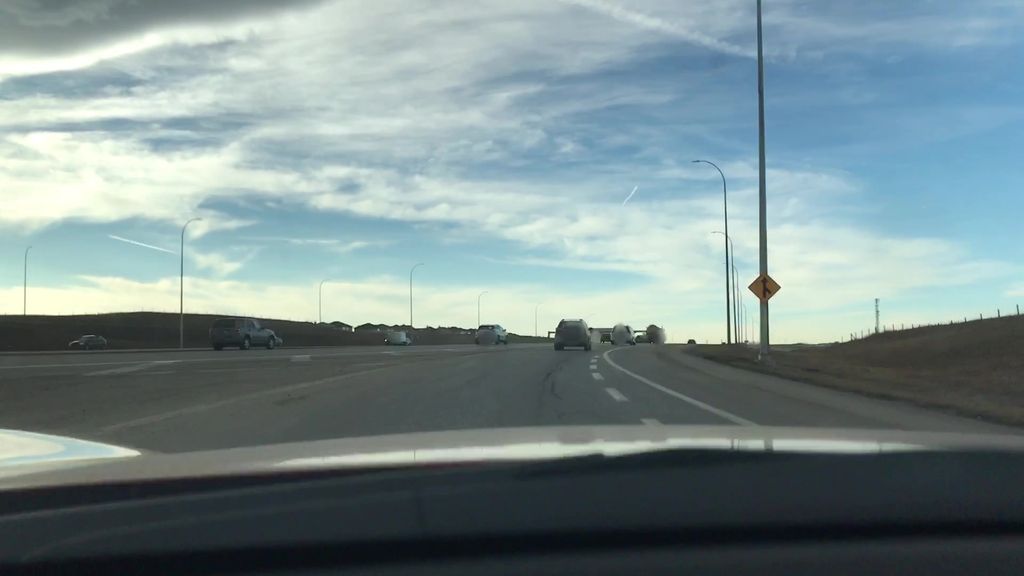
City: calgary